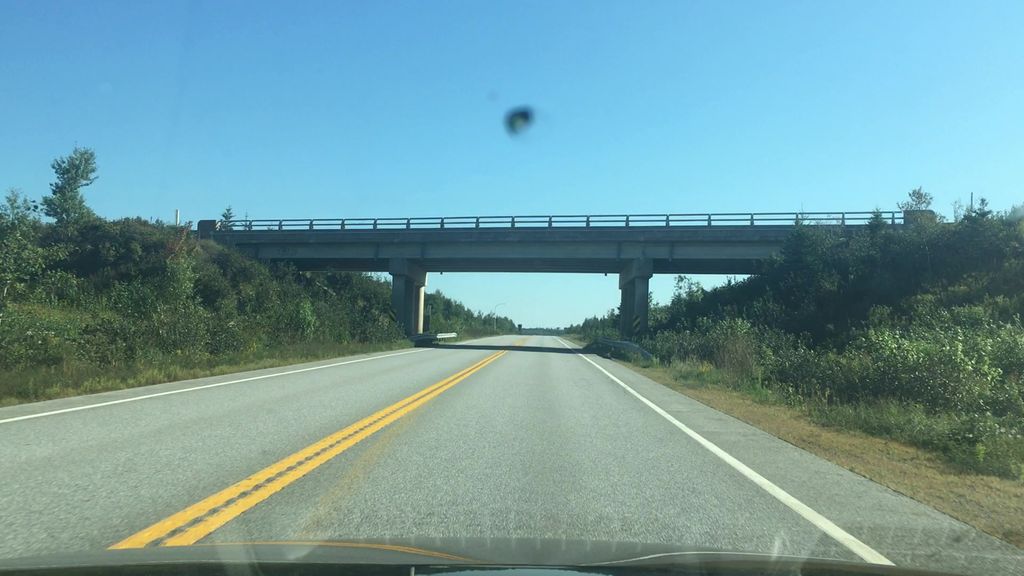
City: halifax